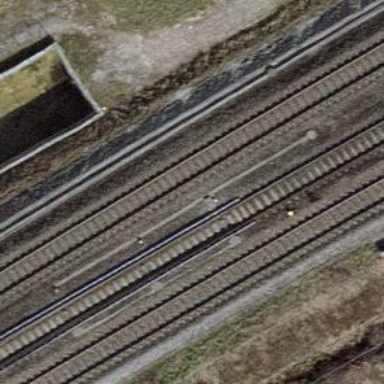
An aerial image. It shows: Railway switch.